Question: We've been trying to "componentize" our Sitecore solution as we move forward, in prep for transitioning to Page Editor usage (Woot! Finally!), but we're still practically working primarily with Page templates that may be inheritance-based composites of page specific fields, plus 1:many of these componentized templates. An example of how this looks in our solution is below -- Banner Feature Carousel and Featured Cartoon are some of these new components we're creating:

In the interest of trying to move away from using Sitecore.Context.Item (as I was recently reminded by <URL>.
I've also tried setting up a base class for these components as per <URL> for this base class:
'''
public class ComponentBase : System.Web.UI.UserControl
{
private Sublayout Sublayout { get { return Parent as Sublayout; } }
public Item DataSourceItem
{
get
{
return Sublayout != null && !String.IsNullOrEmpty(Sublayout.DataSource) ?
Sitecore.Context.Database.GetItem(Sublayout.DataSource) : Sitecore.Context.Item;
}
}
}
'''
I'm apparently missing some interplay between the Datasource Template field in the Sitecore sublayout, and how that actually translates to a datasource. Is it because these component templates are being used to compose Page templates? I was thinking that the datasource would just ultimately resolve to the Page template on which the component in question was currently being used, but perhaps that's my misunderstanding.
If anyone could give me any hints of things to check or point me to any resources I might use to get further, I'd appreciate it. I've done quite a bit of asking the Googs, myself, but am just not getting anything that's helping.
Thank you in advance, Sitecore friends!
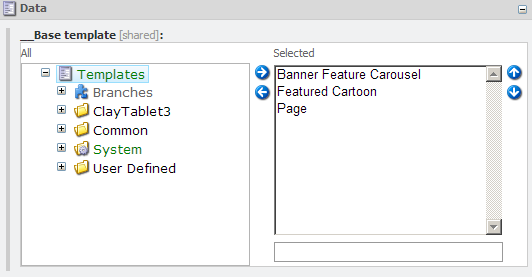
Answer: It looks like you have configured the allowed templates for your sublayout in the steps you describe above. This basically tells Sitecore; 'allow user to select items based on these templates for this sublayout'. This alone does not set up the data source on items using the sublayout. You still need to go into the presentation details for any items using this sublayout, select the sublayout and then set its datasource property (within the content editor go to ).
My <URL> gives the source code needed to retrieve the datasource item and to iterate through the sitecore controls on your sublayout setting all of their 'Item' propertys.
'''
public class SublayoutBase : UserControl
{
private Item _dataSource;
public Item DataSource
{
get
{
if (_dataSource == null)
{
if (Parent is Sublayout)
{
_dataSource =
Sitecore.Context.Database.GetItem(((Sublayout)Parent).DataSource);
}
if (_dataSource == null)
{
_dataSource = Sitecore.Context.Item;
}
}
return _dataSource;
}
}
protected override void OnLoad(EventArgs e)
{
foreach (Control c in Controls)
{
SetFieldRenderers(DataSource, c);
}
base.OnLoad(e);
}
private void SetFieldRenderers(Item item, Control control)
{
if (item != null)
{
var ctrl = control as Sitecore.Web.UI.WebControl;
if (ctrl != null && !string.IsNullOrEmpty(ctrl.DataSource))
{
//don't set the source item if the DataSource has already been set.
return;
}
if (control is FieldRenderer)
{
var fr = (FieldRenderer)control;
fr.Item = item;
}
else if (control is Image)
{
var img = (Image)control;
img.Item = item;
}
else if (control is Link)
{
var link = (Link)control;
link.Item = item;
}
else if (control is Text)
{
var text = (Text)control;
text.Item = item;
}
else
{
foreach (Control childControl in control.Controls)
{
SetFieldRenderers(item, childControl);
}
}
}
}
}
'''